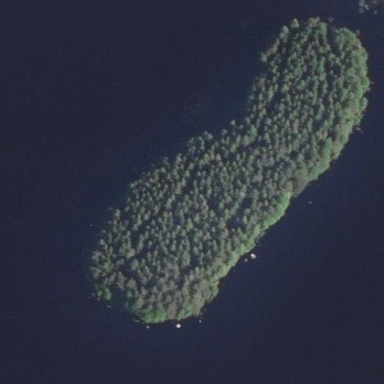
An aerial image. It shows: Islet covered in needle-leaved woodland.